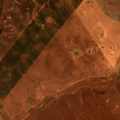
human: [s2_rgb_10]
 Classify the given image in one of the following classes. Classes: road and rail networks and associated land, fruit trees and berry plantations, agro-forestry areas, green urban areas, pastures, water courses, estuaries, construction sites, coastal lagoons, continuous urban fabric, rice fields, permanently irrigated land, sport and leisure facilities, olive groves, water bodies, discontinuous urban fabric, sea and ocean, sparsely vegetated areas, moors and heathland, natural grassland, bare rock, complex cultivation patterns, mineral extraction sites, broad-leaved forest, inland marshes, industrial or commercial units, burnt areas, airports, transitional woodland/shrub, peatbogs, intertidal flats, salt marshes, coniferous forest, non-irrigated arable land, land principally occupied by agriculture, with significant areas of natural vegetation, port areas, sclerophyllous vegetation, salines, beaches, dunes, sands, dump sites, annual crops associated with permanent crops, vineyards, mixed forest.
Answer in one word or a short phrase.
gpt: non-irrigated arable land, agro-forestry areas, transitional woodland/shrub